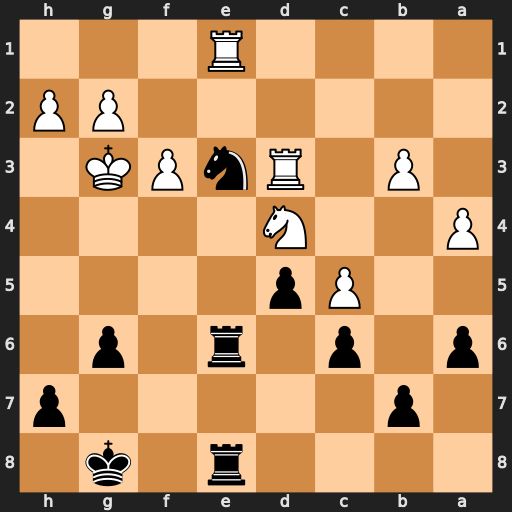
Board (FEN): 4r1k1/1p5p/p1p1r1p1/2Pp4/P2N4/1P1RnPK1/6PP/4R3
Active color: b
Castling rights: -
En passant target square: -
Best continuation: Nf5+ Nxf5 Rxe1